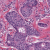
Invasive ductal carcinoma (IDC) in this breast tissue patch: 1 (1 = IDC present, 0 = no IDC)